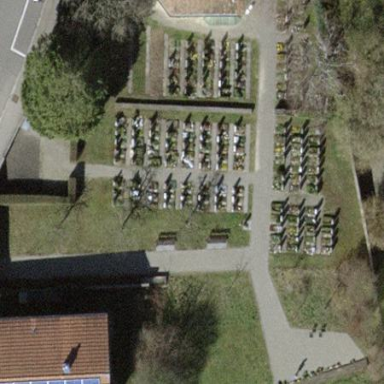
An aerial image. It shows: Graveyard.